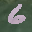
Label: 6